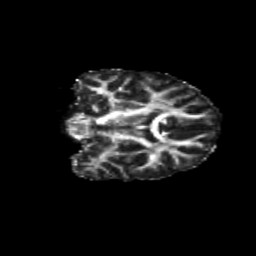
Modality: FA
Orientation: coronal
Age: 13
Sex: male
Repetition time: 9.512 s
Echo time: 0.089 s